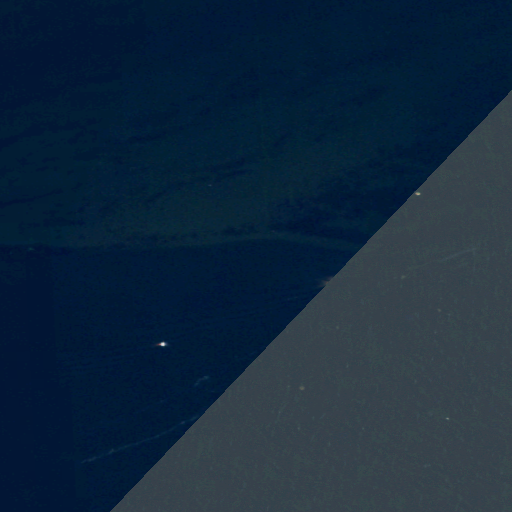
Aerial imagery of island in Washington named Coyote Islands (historical) containing only open water